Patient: sex F, age 82
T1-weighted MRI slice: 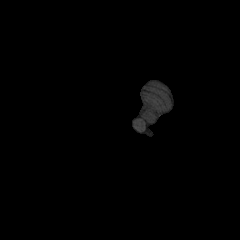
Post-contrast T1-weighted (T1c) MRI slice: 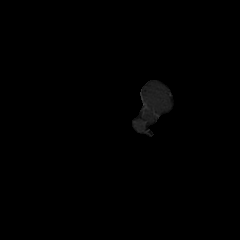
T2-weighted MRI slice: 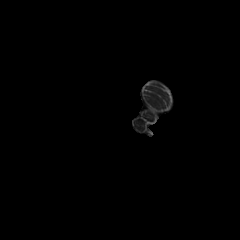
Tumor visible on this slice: no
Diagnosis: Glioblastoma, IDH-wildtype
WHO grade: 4